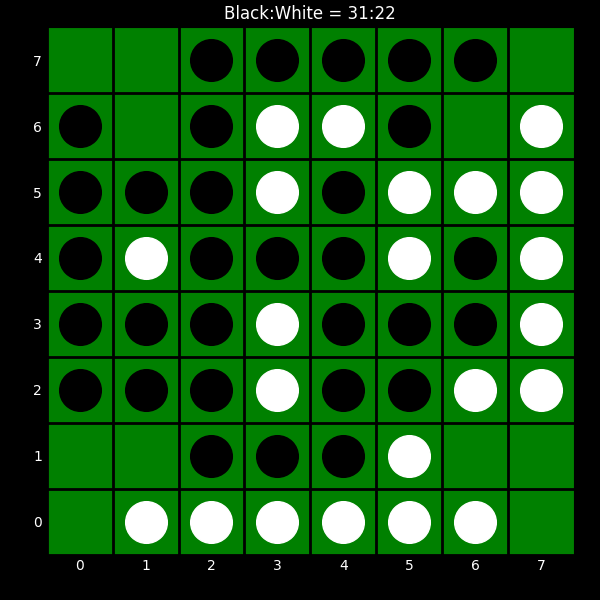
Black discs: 31
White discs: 22